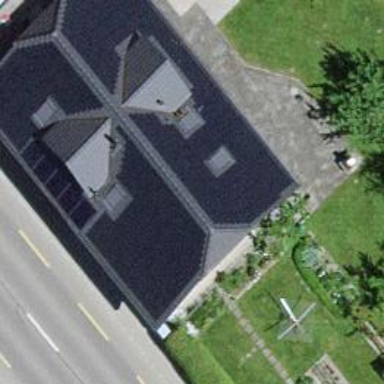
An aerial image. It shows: Residential building.